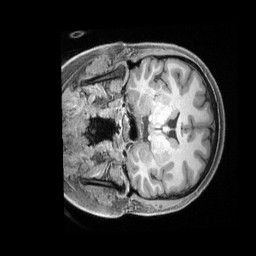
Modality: T1w
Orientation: coronal
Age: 22
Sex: female
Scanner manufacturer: siemens
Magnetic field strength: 3 T
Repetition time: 2.4 s
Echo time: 0.00228 s